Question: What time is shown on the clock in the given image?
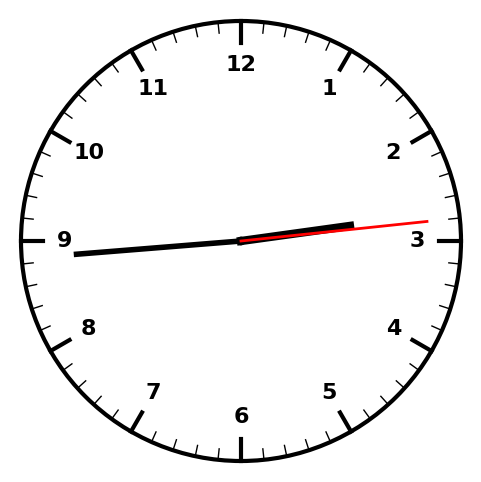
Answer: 02:44:14